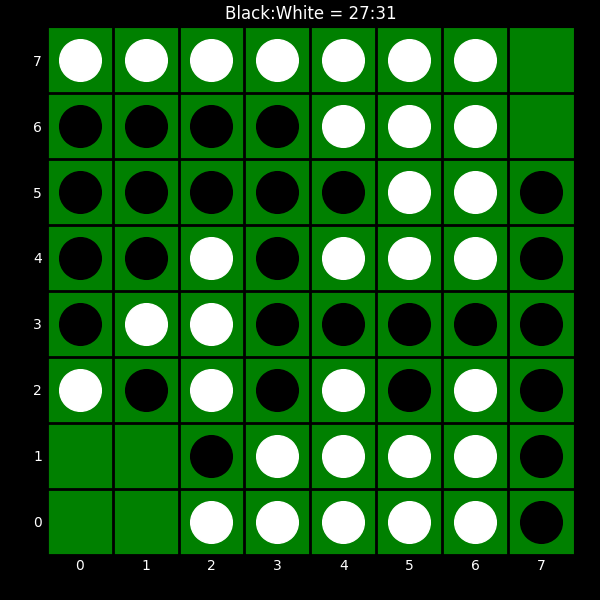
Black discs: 27
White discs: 31